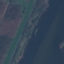
Label: River